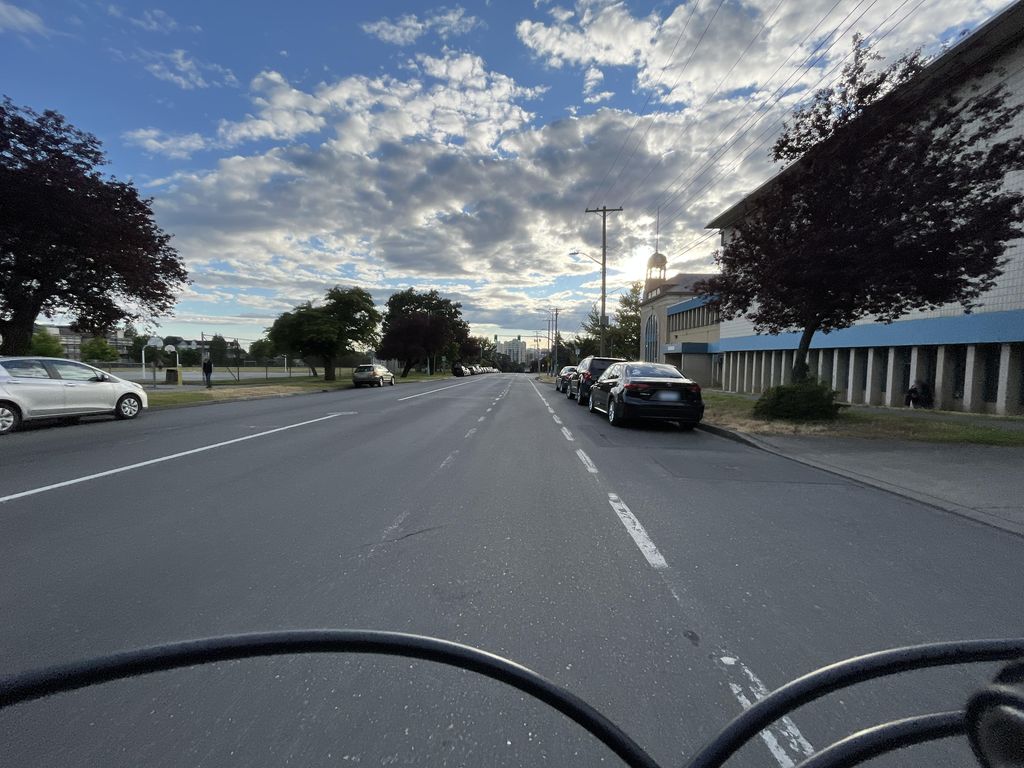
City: victoria